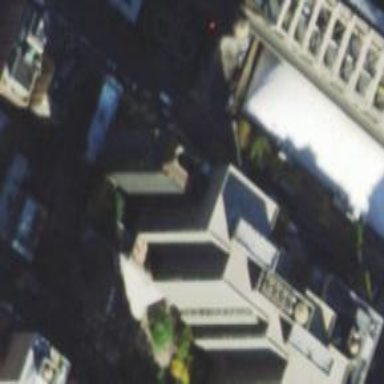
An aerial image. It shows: Part of building with flat concrete roof.